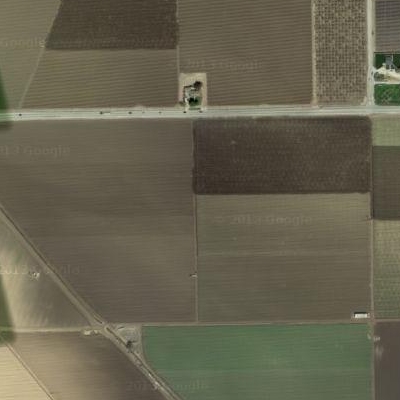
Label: bField